Question: I'm having a lot of issues writing database results to a PDF using FPDF, it seems there is either unsupported data or characters or ~something~ in the data being returned from the database.
-

The asterisks are missing pages. now, I'm trying to sanitize the data by running each item through a function:
'''
public function cleanPDFData($data){
$data = utf8_decode($data);
$data = trim($data);
$data = preg_replace( "/
|
/", "", $data);
return $data;
}
'''
But I am still getting broken pages.
- If I replace the query results with a string, the PDF is generated perfectly [i.e. return "test"; ] the error is in the data itself- if I view the record in the database, nothing appears out of sorts, correct data types, no funny characters, no missing data. I don't know what else to look for.- if I start deleting records before the blank pages, the PDF will again generate itself perfectly. - no errors are thrown
I am out of ideas, my best guess is that my php script is trying to pass some sort of unsupported character or data to the FPDF - but I have no idea what it might be!
here is the actual PDF : <URL>
ok - I think I found part of the problem, here is the updated cleaning function:
'''
public function cleanPDFData($data){
if(strlen($data) <= 0){$data = '-';}
$data = trim($data);
$data = str_replace('/', '-', $data);
$data = iconv('UTF-8', 'ISO-8859-1', $data);
$data = preg_replace( "/
|
/", "", $data);
return $data;
}
'''
So once the "/" characters are removed, the PDF will generate properly, but now I am left without the [sometimes] needed slashes (/).
How can I generate the PDF ensuring that all the special characters are correctly displayed?
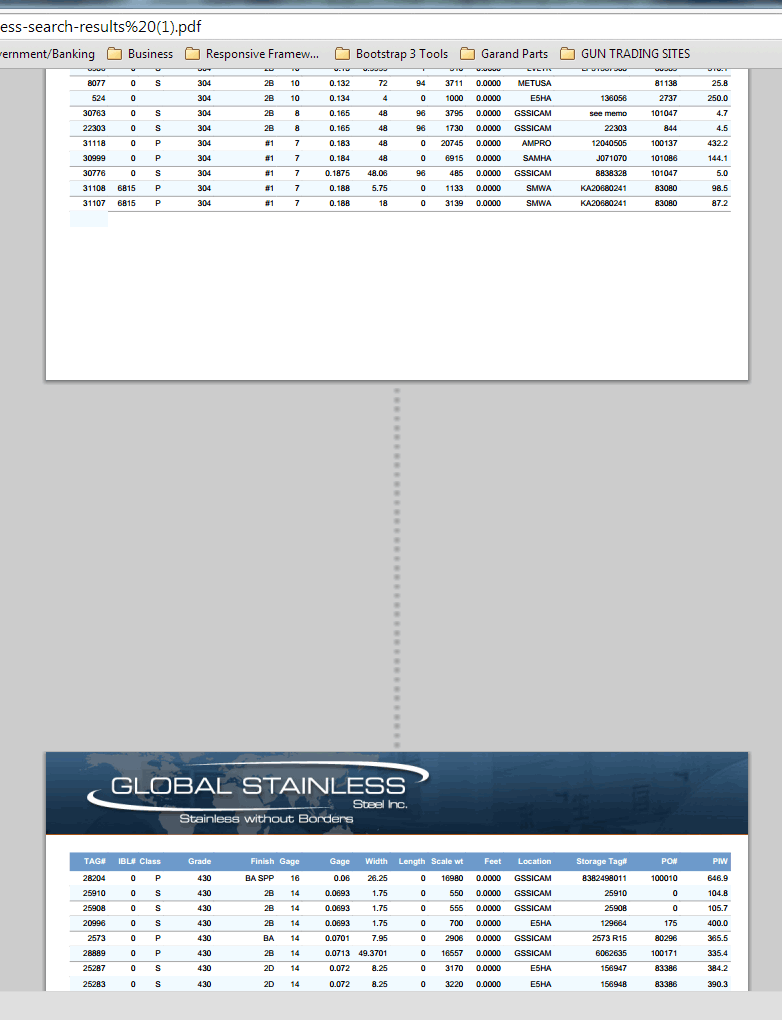
Answer: the problem turned out to be compression.
You can disable compression via:
'''
$pdf->setCompression(false);
'''
Thanks to Olivier on the FPDF forums.